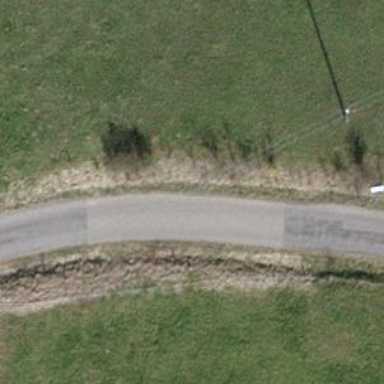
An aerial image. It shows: Asphalt track with grade 1 tracktype.